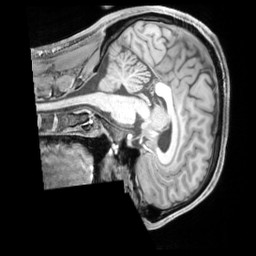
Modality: T1w
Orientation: sagittal
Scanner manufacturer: siemens
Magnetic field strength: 3 T
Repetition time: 2.3 s
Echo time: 0.00226 s